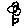
Label: flower